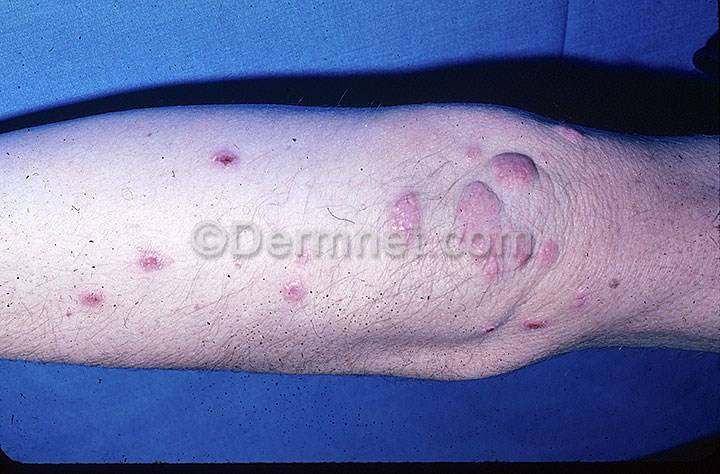
Disease: Systemic Disease